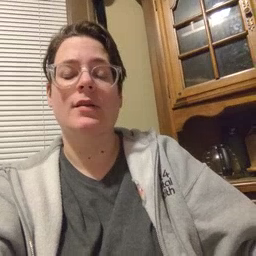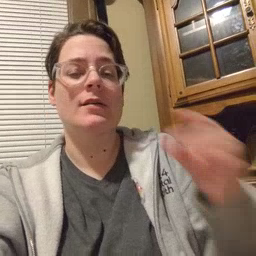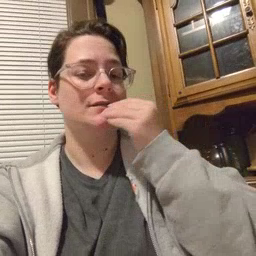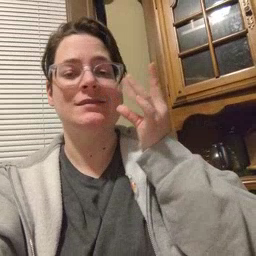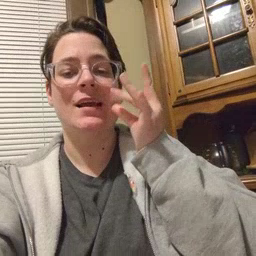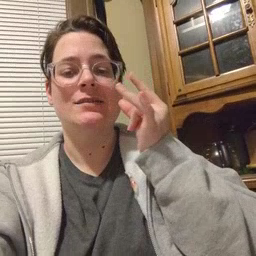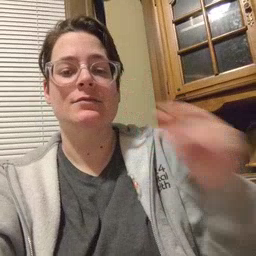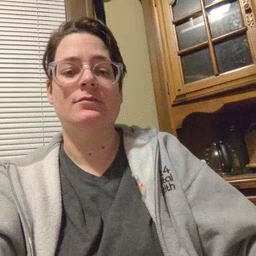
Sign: snack